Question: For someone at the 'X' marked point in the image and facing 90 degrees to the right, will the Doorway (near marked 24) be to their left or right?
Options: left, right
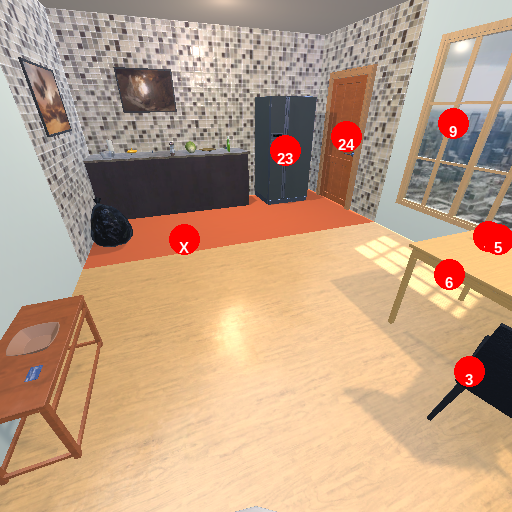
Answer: left